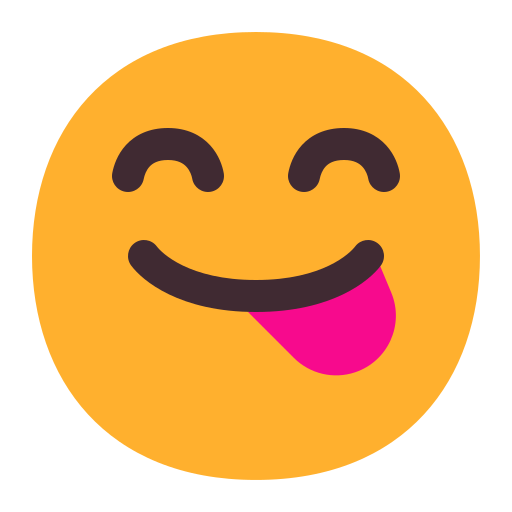
face savoring food flat